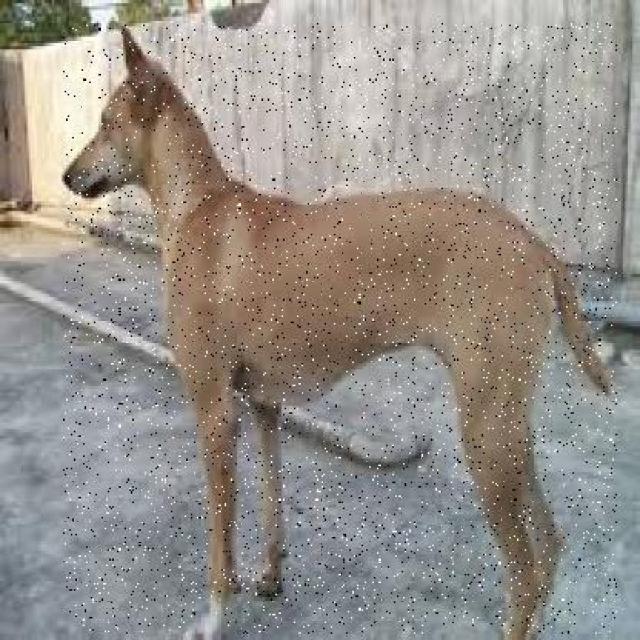
Healthy canine skin — no visible lesions, inflammation, or abnormalities. The skin and coat appear normal.